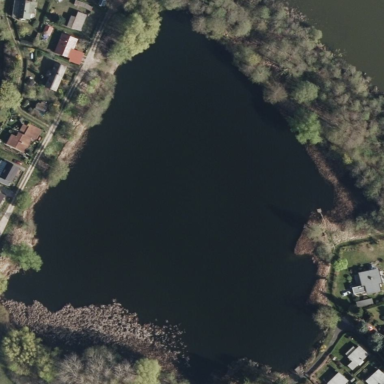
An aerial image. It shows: Beautiful lake surrounded by nature.